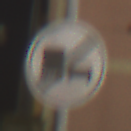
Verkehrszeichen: EndeUeberholverbotKraftfahrzeuge
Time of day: Night
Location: Outdoor (Urban)
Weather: PartlyCloudy
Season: NotSpecified
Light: Artificial